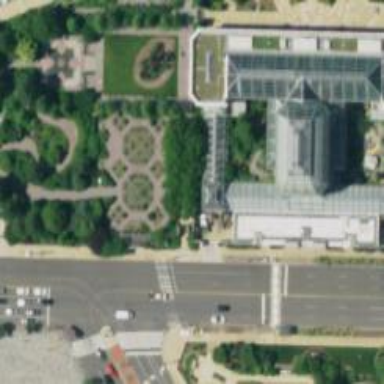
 typically filled with variety of plant species."